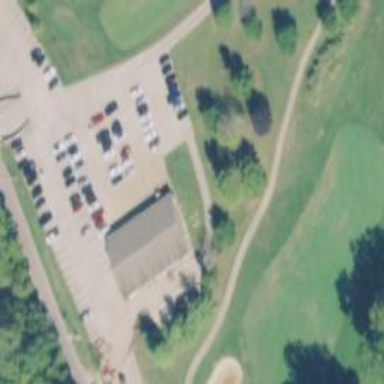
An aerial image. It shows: Path for golf carts.